Interaction volume radius: 5 \u00c5
Interaction volume height: 25 \u00c5
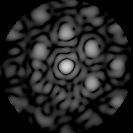
Disorder parameter: 0.3872